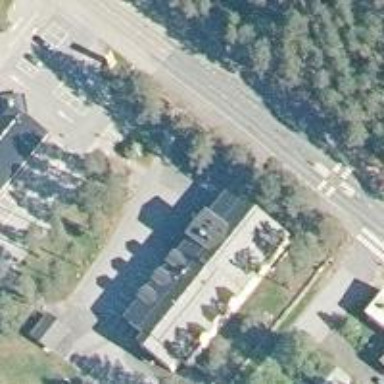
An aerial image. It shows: Fitness centre on leisure land.